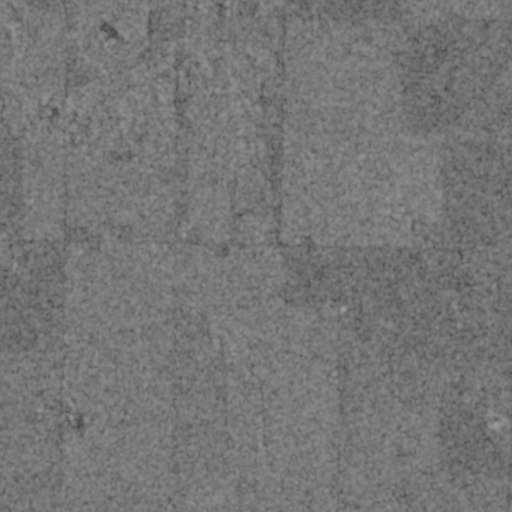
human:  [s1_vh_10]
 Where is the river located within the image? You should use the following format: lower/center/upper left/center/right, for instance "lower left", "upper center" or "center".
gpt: The river is located in the lower of the image.
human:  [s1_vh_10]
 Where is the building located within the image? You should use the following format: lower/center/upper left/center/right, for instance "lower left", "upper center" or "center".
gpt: There is no building in the image.

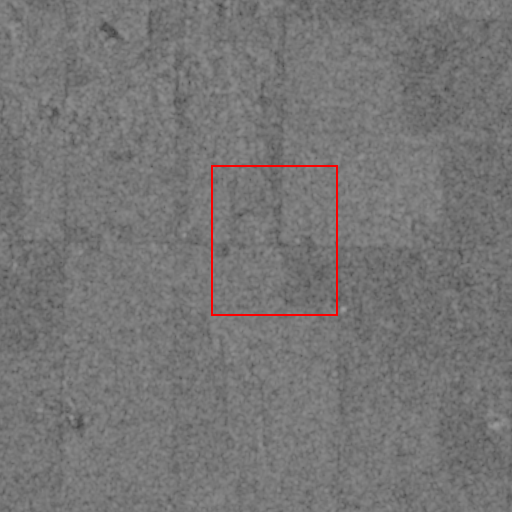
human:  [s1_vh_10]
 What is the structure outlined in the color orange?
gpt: There is no orange outline.
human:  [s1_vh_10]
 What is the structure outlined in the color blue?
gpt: There is no structure outlined in blue.